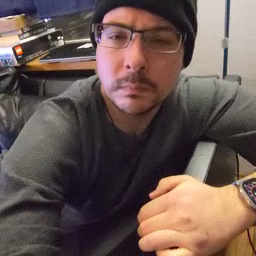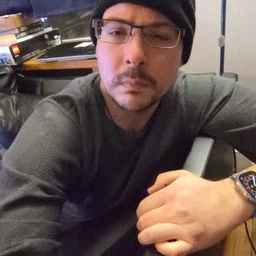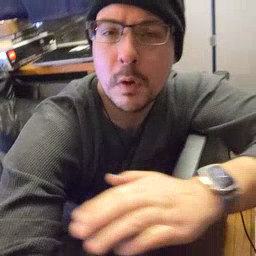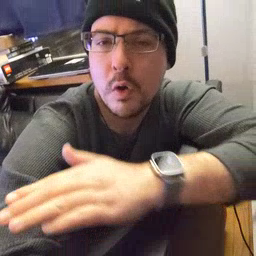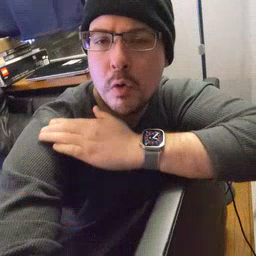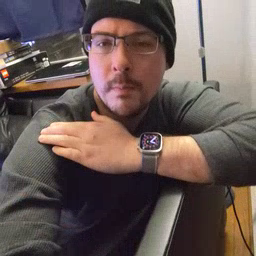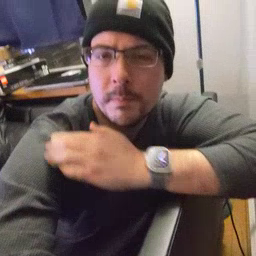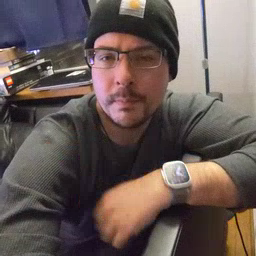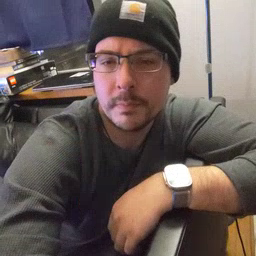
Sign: arm